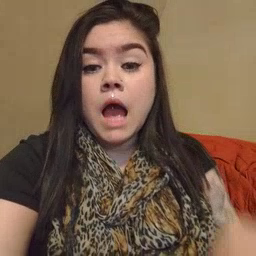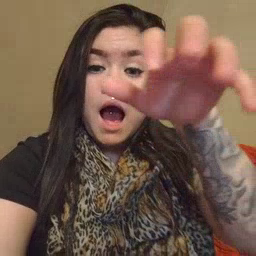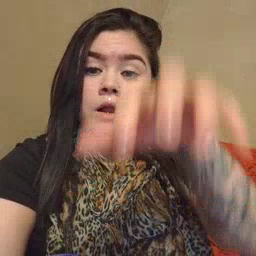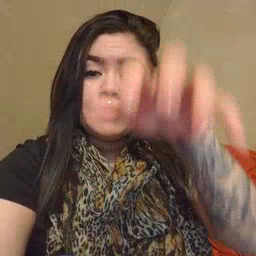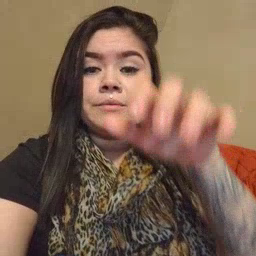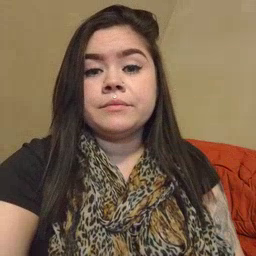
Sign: alligator